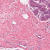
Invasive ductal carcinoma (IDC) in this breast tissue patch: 0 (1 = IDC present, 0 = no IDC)